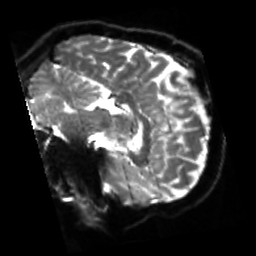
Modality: sbref
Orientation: sagittal
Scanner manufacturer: siemens
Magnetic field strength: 3 T
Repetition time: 4 s
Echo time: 0.0594 s